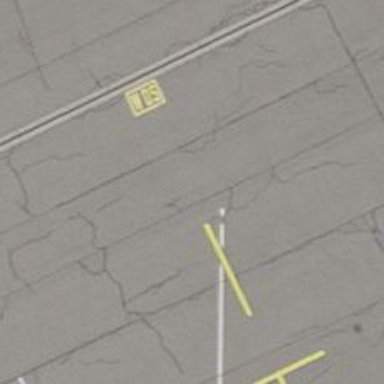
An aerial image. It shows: Airport parking position.